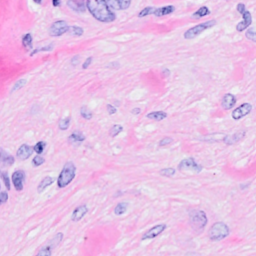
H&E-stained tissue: Breast